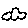
Label: cloud